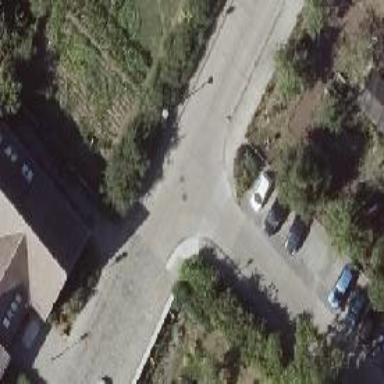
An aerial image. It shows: Footway with concrete surface.